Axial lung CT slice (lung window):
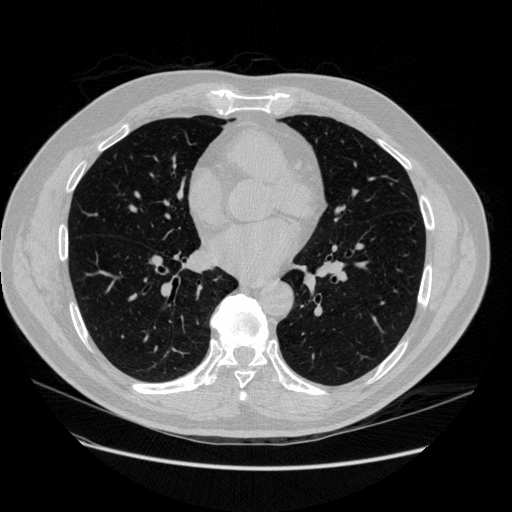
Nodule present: no